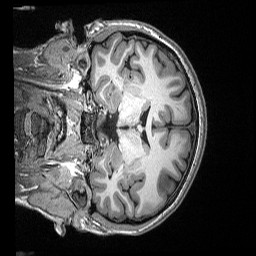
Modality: T1w
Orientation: coronal
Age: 21
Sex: female